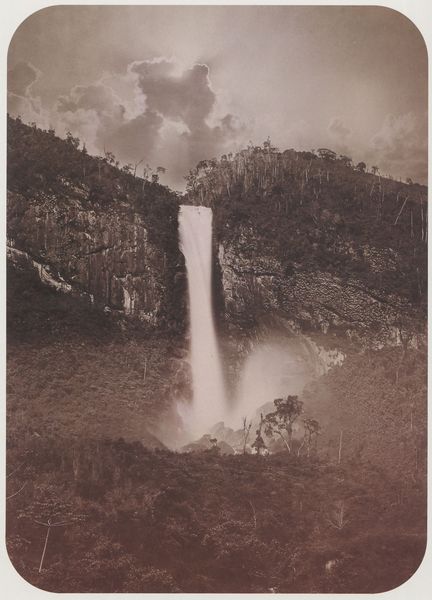
Titel: Der Wasserfall von Paquequer
Künstler: Marc Ferrez
Standort: Stuttgart
Institution: Sammlung Brasilien-Bibliothek, Robert Bosch GmbH
Schlagwörter: baum, berg, blau, dunkel, felsen, himmel, wasser, weiß, wolken, bäume, fluss, landschaft, ocker, see, ufer, braun, grau, hell, licht, schwarz, gras, rasen, schleier, wiese, wolke, beige, alt, wand, stein, feld, gräser, horizont, hügel, natur, stamm, brücke, gewässer, sonne, pflanzen, tal, wald, wasserfall, rund, gischt, ecke, ansicht, abhang, lehm, afrika, berge, fels, felswand, gebirge, hang, sonnenlicht, dunst, nebel, berglandschaft, schlucht, steil, sepia, böschung, dampf, getöse, stämme, kraft, lichteinfall, fallen, collage, klippe, foto, fotografie, photographie, kante, ruine, sonnenstrahl, strahlen, bedeckt, zentralperspektive, abgrund, schwarz weiss, photo, ecken, spritzen, schiefer, strudel, sonnenstrahlen, urwald, zerstört, graben, fontäne, gegenlicht, fotographie, abgerundet, tropfen, historisch, utopie, dschungel, kaskade, regenwald, herab, phänomen, montage, südamerika, tropen, runde ecken, pfag, niagara, fotokunst, fotographiie, pfa, pflanzuen, neue welt, gische, schwarweiß, daguerrografie, 1914, 1968, rey